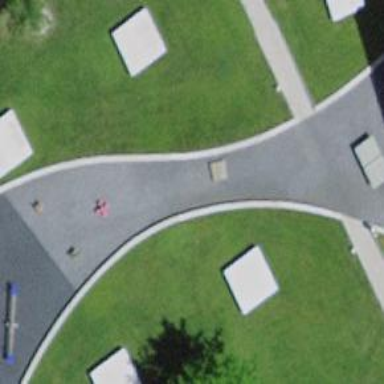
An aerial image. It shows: Playground area for leisure activities on the land.